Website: lowes
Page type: review-order
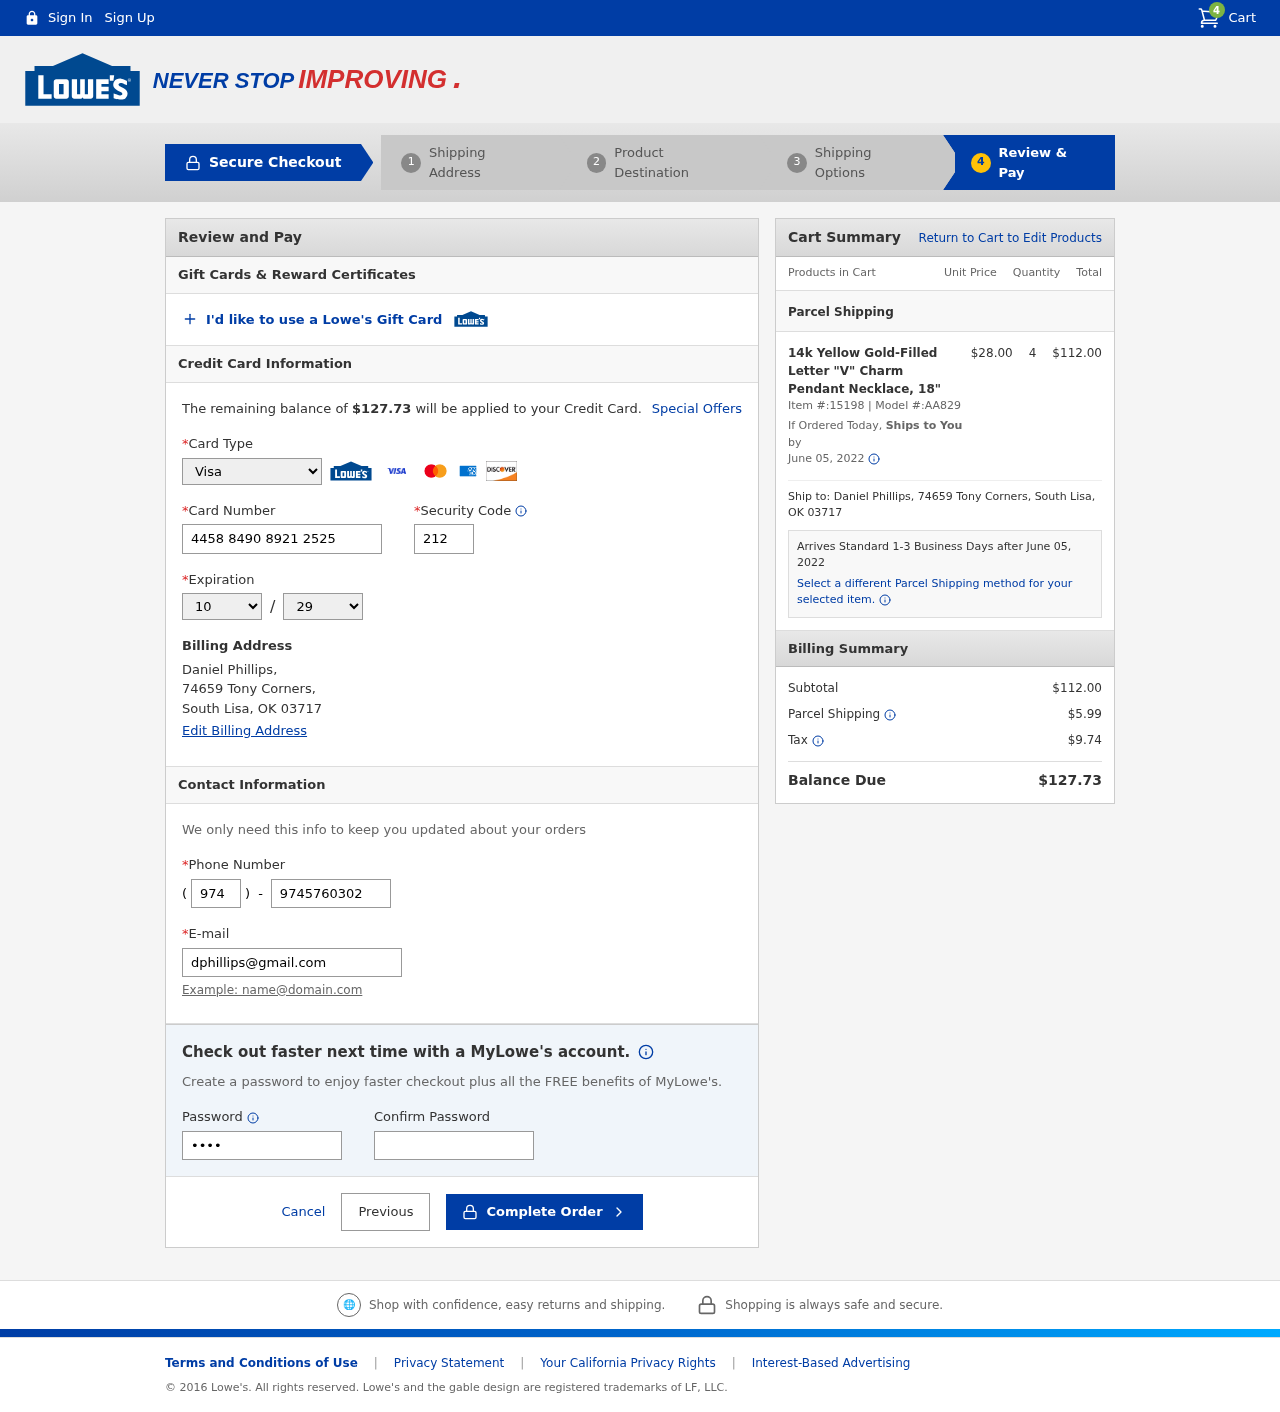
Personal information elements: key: PII_CARD_CVV
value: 212
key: PII_CARD_EXPIRY_MONTH
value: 10
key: PII_CARD_EXPIRY_YEAR
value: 29
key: PII_CARD_NUMBER
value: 4458 8490 8921 2525
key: PII_CARD_TYPE
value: Visa
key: PII_CITY
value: South Lisa
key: PII_EMAIL
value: dphillips@gmail.com
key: PII_FULLNAME
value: Daniel Phillips,
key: PII_PHONE
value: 9745760302
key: PII_PHONE_AREA
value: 974
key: PII_POSTCODE
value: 03717
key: PII_STATE_ABBR
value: OK
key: PII_STREET
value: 74659 Tony Corners
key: PII_STREET
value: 74659 Tony Corners,
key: PII_FULLNAME2
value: Daniel Phillips
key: PII_POSTCODE_FULL
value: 03717
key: PII_CITY_STATE
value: South Lisa, OK
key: PII_CITY_STATE_ZIP
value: South Lisa, OK 03717
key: PII_POSTCODE_NUMERIC
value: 3717
Product elements: key: PRODUCT1_NAME
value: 14k Yellow Gold-Filled Letter "V" Charm Pendant Necklace, 18"
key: PRODUCT1_PRICE
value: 28
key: PRODUCT1_QUANTITY
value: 4
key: PRODUCT1_ITEM_NUMBER
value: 15198
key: PRODUCT1_MODEL_NUMBER
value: AA829
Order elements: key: ORDER_NUM_ITEMS
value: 4
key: ORDER_TOTAL
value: $127.73
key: ORDER_SHIPPING_DATE
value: June 05, 2022
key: ORDER_SUBTOTAL
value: $112.00
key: ORDER_SHIPPING_DATE2
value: June 05, 2022
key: ORDER_SUBTOTAL2
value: $112.00
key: ORDER_SHIPPING_COST
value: $5.99
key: ORDER_TAX
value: $9.74